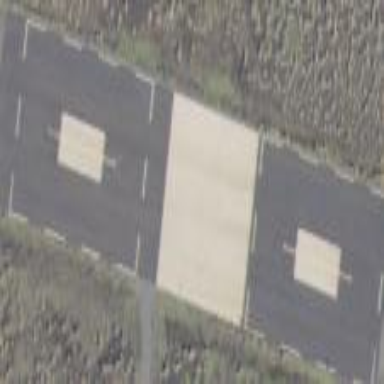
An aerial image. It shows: Image of helipad at airport.